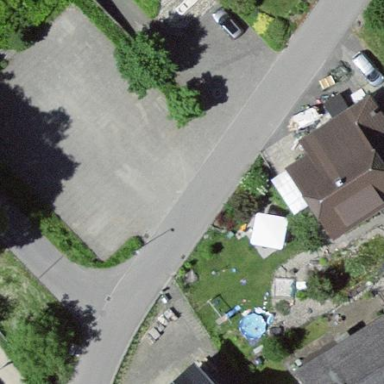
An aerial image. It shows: Parking area.